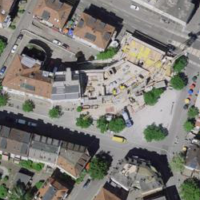
EUNIS habitat code: 54
Species observed at this site:
Pica pica
Phoenicurus ochruros
Saponaria ocymoides